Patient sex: M
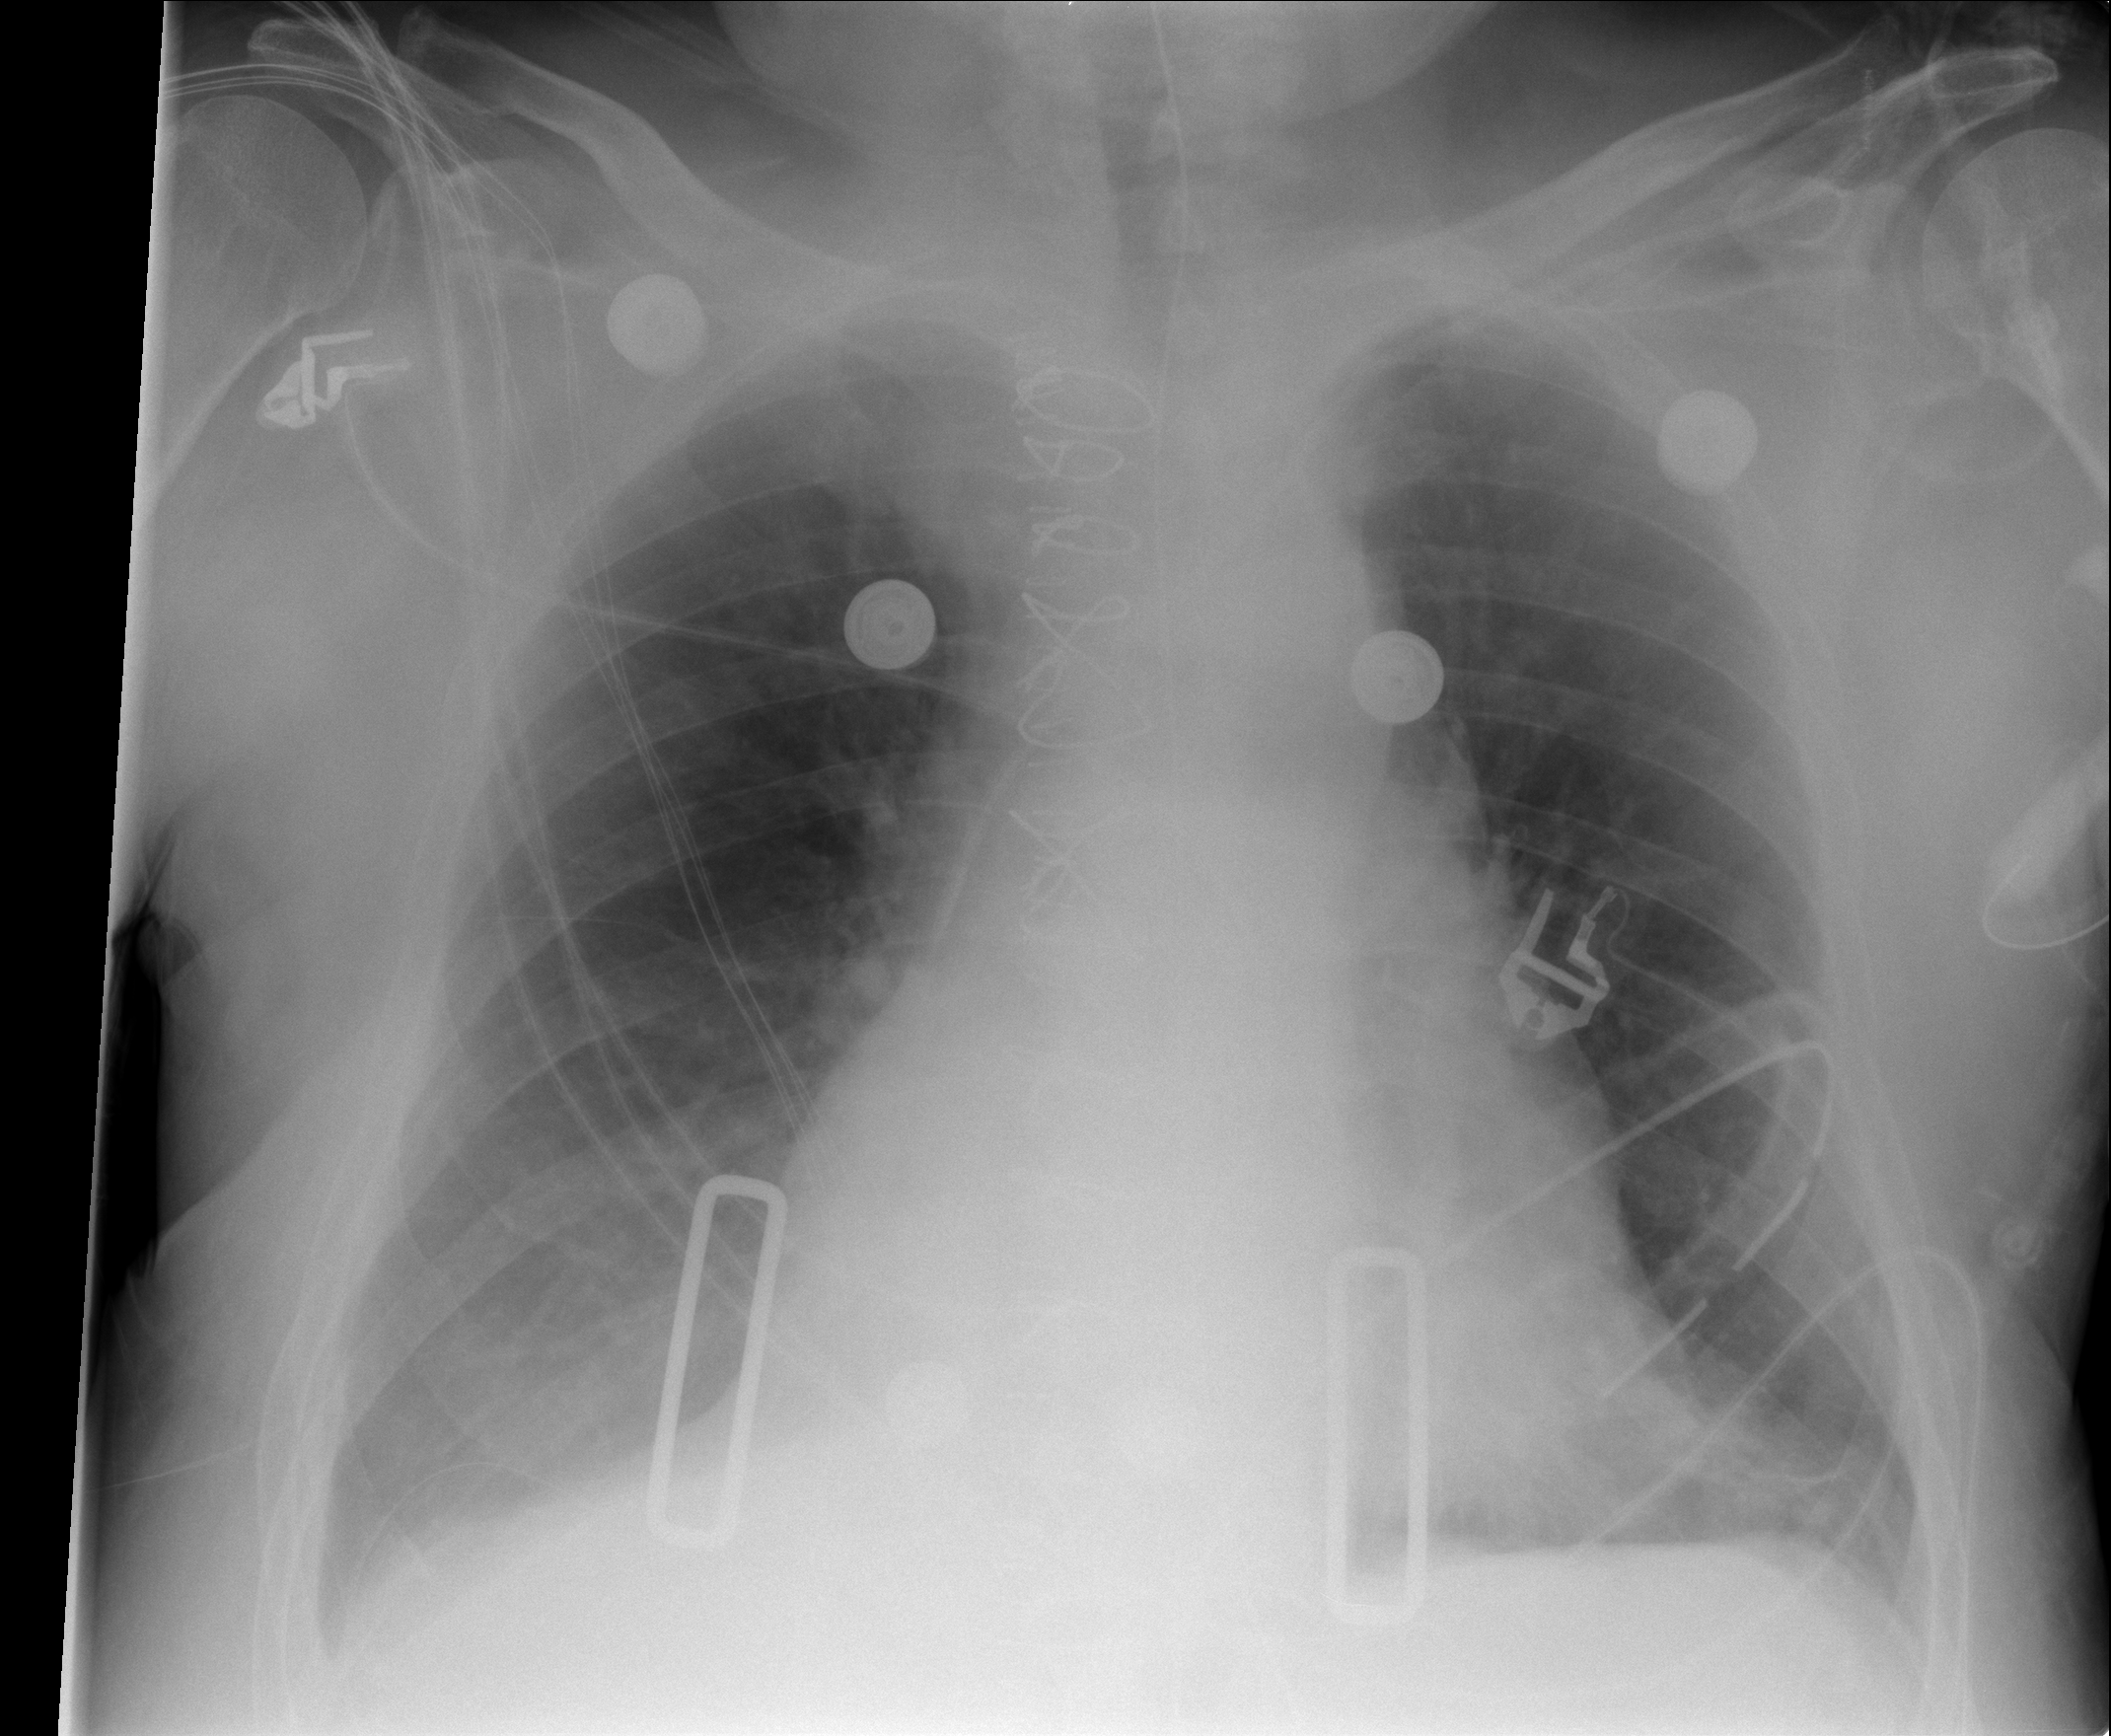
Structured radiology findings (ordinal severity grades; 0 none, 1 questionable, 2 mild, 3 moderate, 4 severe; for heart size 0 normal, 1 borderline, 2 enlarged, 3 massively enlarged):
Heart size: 2
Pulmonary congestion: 1
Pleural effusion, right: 1
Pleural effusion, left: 1
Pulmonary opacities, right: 0
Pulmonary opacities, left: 0
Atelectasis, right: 2
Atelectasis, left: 2